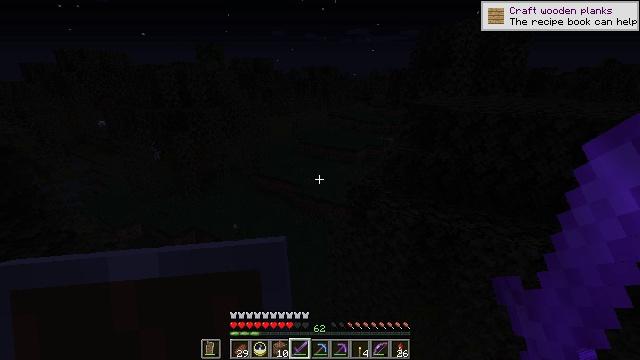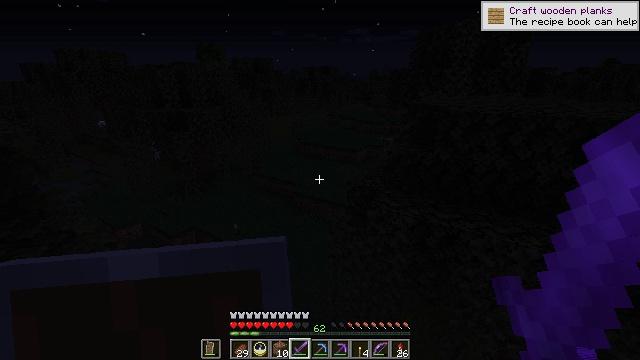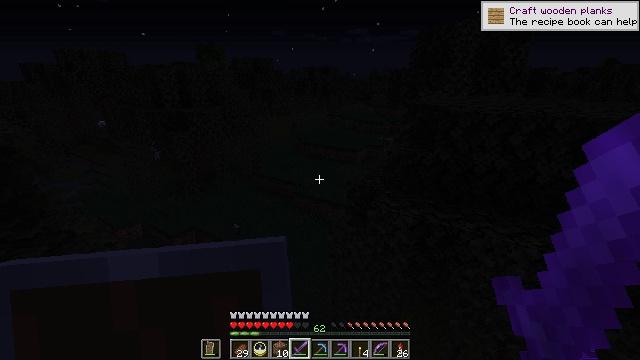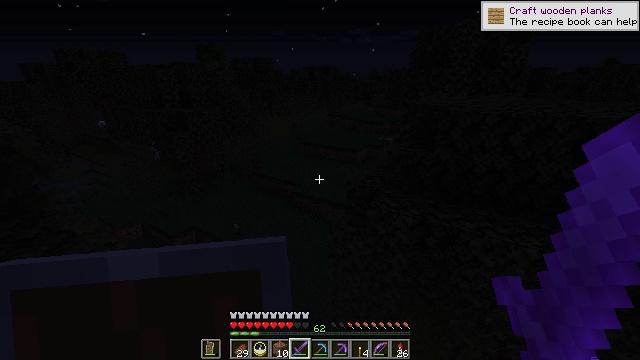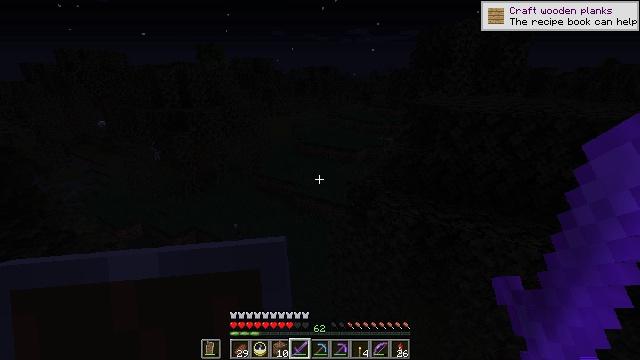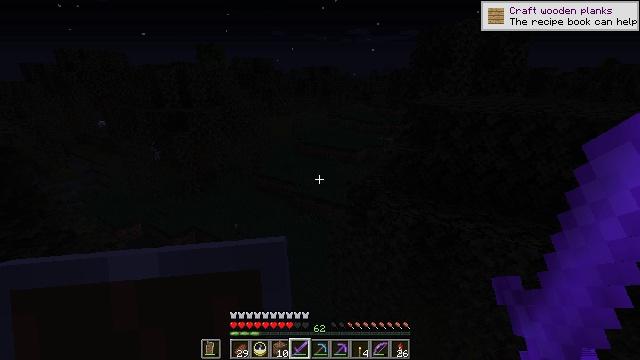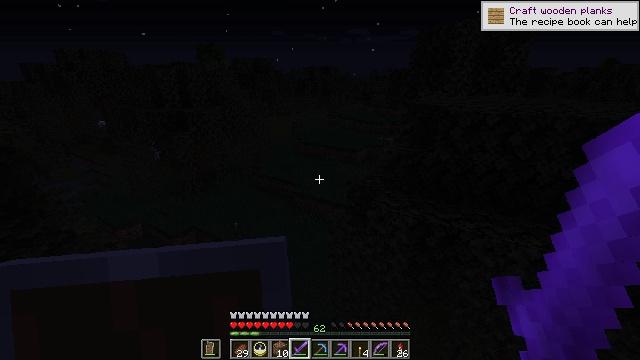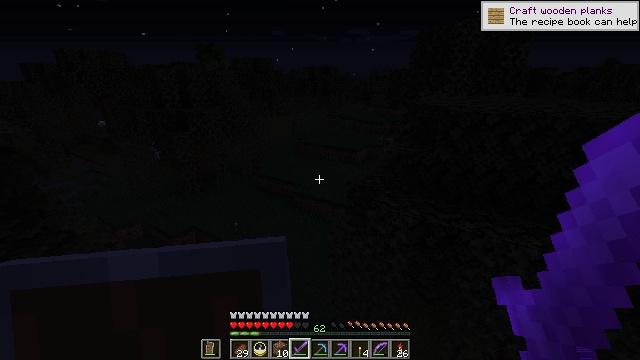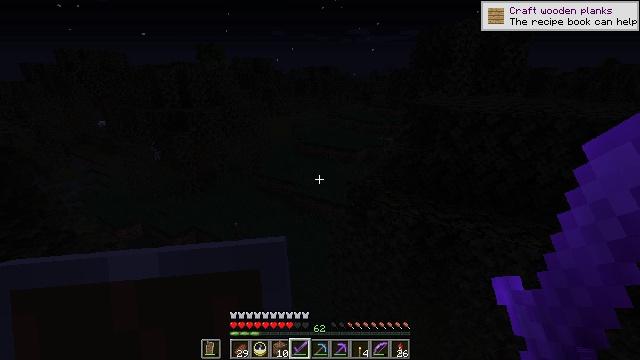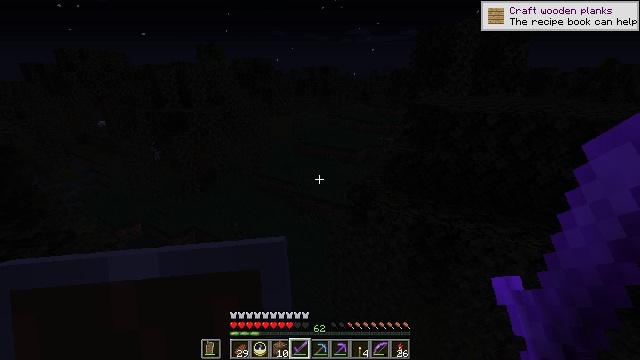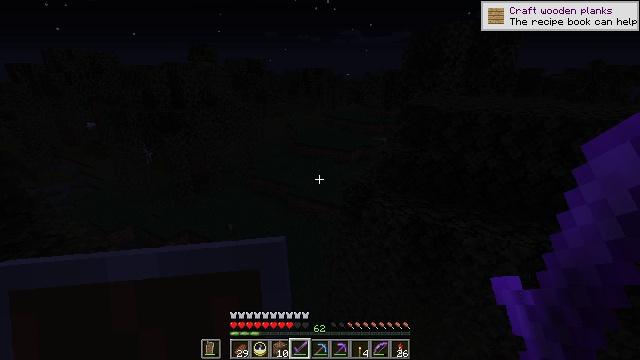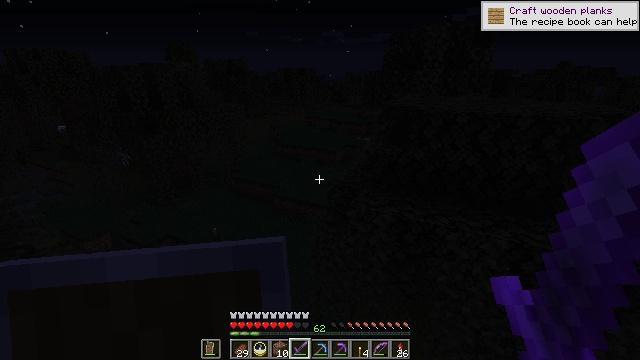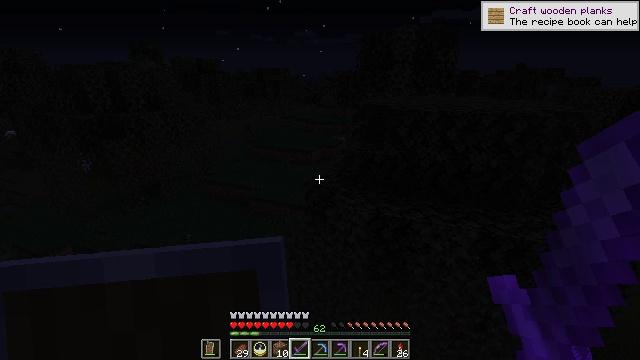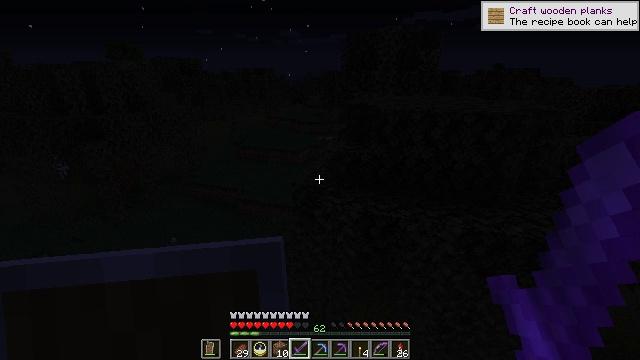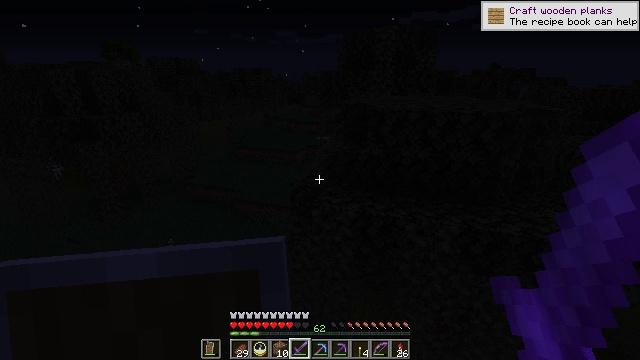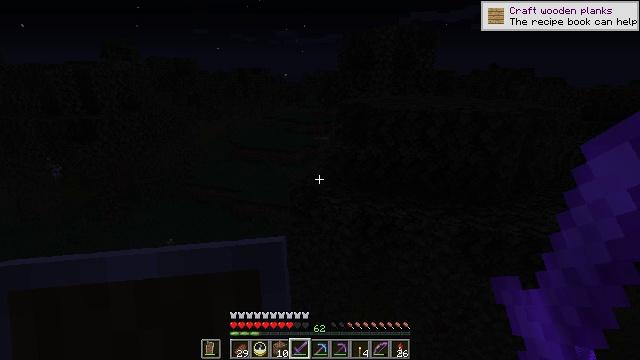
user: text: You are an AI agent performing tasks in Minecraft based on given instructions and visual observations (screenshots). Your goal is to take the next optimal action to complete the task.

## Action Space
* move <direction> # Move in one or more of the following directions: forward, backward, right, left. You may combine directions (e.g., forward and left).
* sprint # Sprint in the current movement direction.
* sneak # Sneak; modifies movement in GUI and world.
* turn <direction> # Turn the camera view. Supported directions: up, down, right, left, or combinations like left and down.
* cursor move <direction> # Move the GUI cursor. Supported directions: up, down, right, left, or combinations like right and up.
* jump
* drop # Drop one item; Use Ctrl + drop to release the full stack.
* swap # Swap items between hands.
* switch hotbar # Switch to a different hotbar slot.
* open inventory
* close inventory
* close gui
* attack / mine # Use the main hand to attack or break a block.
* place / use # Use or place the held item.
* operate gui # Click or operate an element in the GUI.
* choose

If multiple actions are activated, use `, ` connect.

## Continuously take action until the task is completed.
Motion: motion action
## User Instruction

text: Kill enemies.
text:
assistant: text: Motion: no_op
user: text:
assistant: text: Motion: no_op
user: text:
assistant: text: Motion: no_op
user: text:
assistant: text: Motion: no_op
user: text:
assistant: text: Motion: no_op
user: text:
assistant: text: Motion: no_op
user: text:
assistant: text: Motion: no_op
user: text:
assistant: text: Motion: no_op
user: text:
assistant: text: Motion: no_op
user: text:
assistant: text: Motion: turn right
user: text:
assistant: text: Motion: turn right
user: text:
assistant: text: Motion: turn right
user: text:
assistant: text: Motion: turn right
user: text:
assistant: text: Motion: no_op
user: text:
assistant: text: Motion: no_op
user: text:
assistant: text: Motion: no_op
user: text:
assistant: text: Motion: no_op
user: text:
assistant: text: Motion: no_op
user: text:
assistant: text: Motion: no_op
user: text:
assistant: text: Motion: turn left and down
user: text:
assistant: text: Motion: turn left
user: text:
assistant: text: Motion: turn left
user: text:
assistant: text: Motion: no_op
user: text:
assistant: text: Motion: no_op
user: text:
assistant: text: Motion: no_op
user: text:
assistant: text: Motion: no_op
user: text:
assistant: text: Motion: no_op
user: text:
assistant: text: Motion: no_op
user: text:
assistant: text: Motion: no_op
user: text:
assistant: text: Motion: no_op